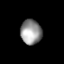
Tissue: lung
Cell type: Myeloid cells
Senescence score: 0.5558
Nuclear area (px): 505
Mean DAPI intensity: 149.487